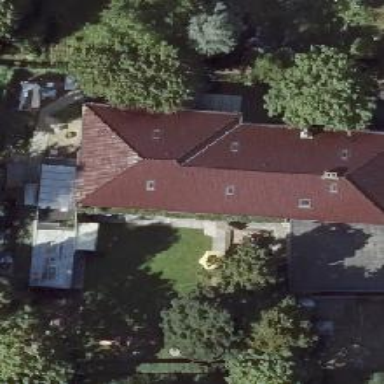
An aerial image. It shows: Kindergarten.